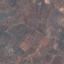
Land use / land cover class: PermanentCrop